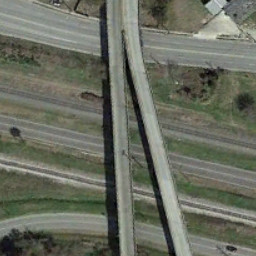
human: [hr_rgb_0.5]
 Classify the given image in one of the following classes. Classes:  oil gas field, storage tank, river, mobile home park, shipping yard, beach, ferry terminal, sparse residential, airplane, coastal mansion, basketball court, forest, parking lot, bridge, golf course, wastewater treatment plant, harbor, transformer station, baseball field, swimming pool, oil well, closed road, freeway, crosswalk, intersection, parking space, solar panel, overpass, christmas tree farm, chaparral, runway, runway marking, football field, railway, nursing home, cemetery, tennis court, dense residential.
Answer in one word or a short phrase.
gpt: overpass